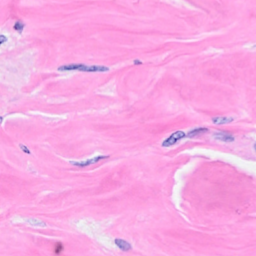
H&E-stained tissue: Breast